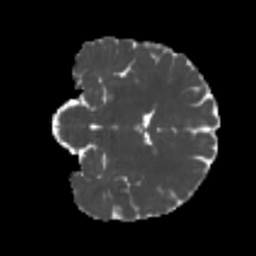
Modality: MD
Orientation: coronal
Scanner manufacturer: siemens
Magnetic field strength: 3 T
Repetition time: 4 s
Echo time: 0.0594 s